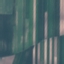
Label: AnnualCrop